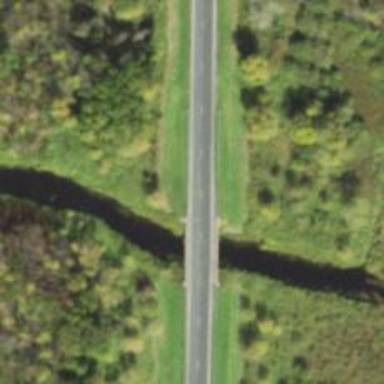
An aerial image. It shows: Tertiary road with bridge.